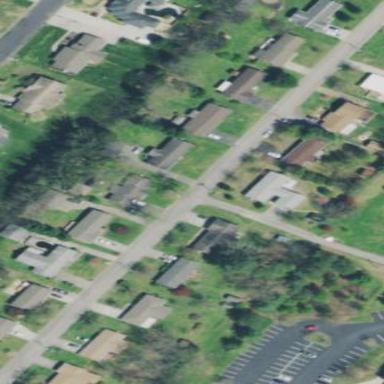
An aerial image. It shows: Residential area consisting of single-family homes.